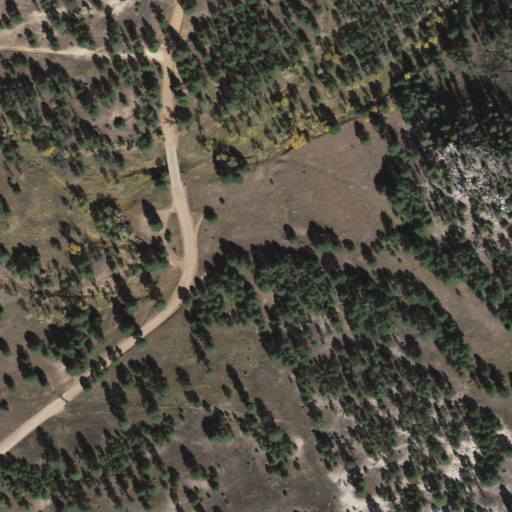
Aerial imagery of valley in Arizona named Wilford Canyon containing evergreen forest, shrub, and woody wetlands